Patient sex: M
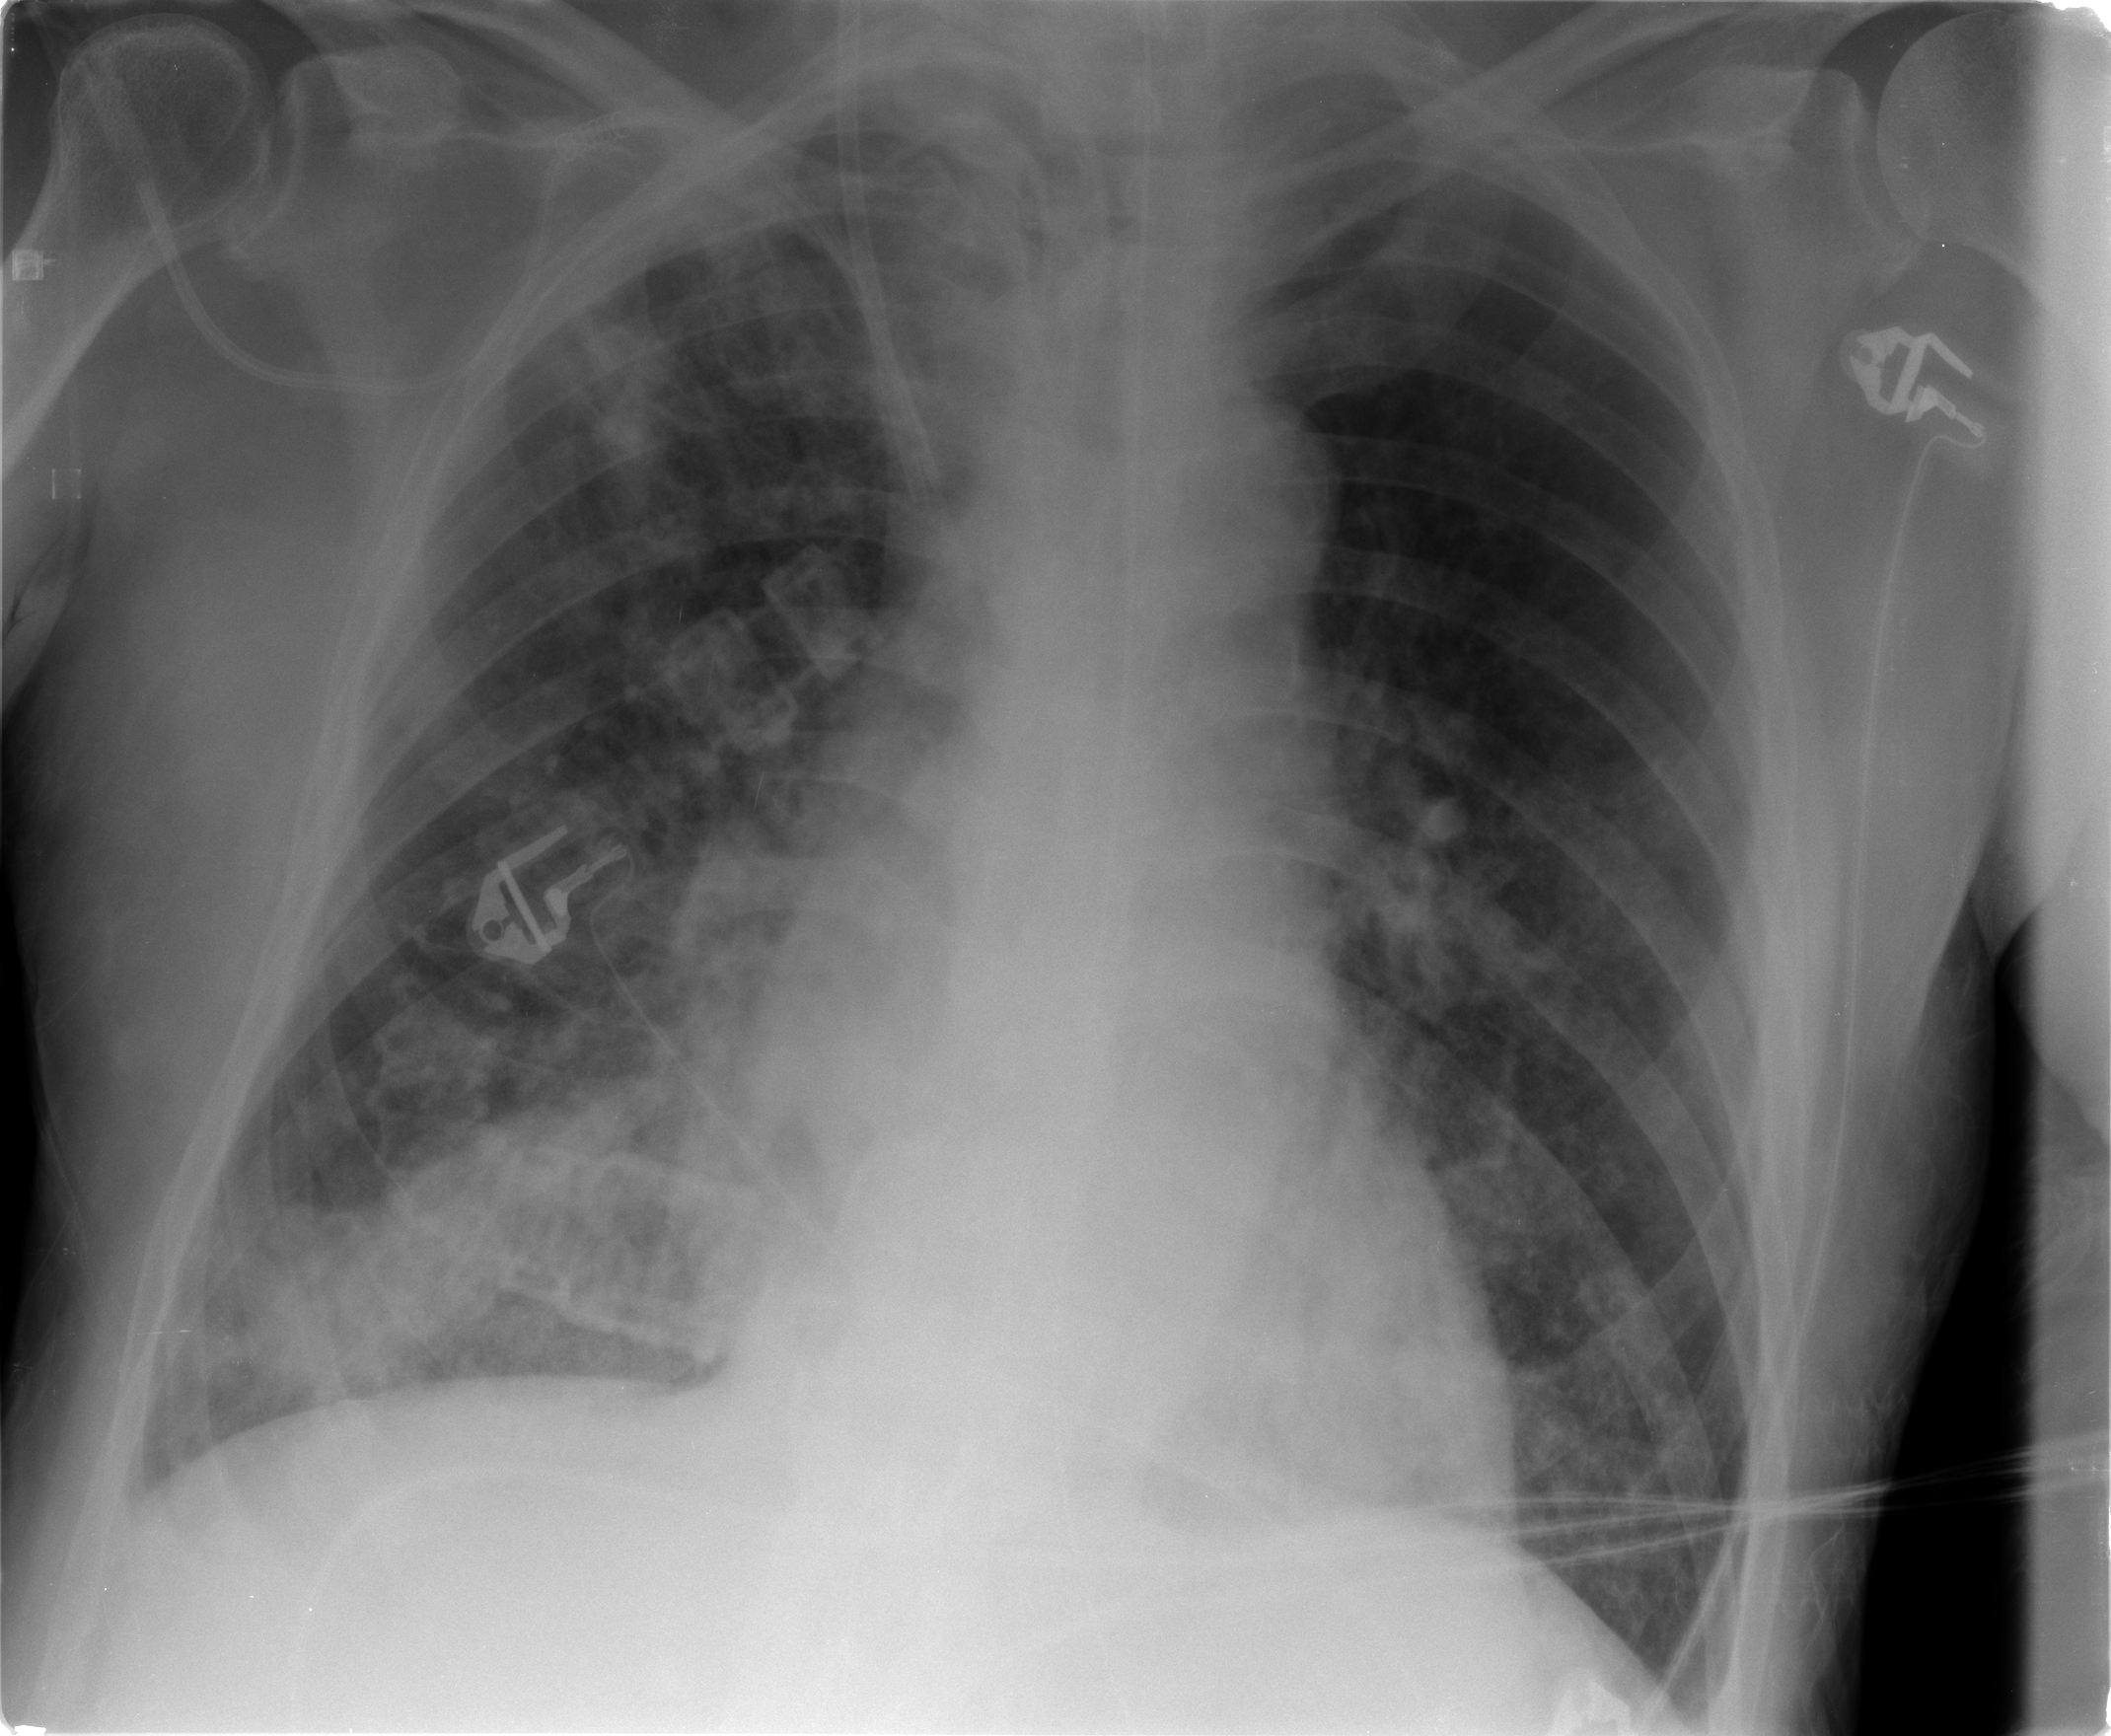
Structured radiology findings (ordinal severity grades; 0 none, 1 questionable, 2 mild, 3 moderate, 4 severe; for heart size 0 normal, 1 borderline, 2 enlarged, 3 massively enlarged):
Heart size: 1
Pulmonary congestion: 1
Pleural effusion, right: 1
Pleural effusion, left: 0
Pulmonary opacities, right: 3
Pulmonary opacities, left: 2
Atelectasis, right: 2
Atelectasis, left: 0